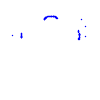
Particle: proton